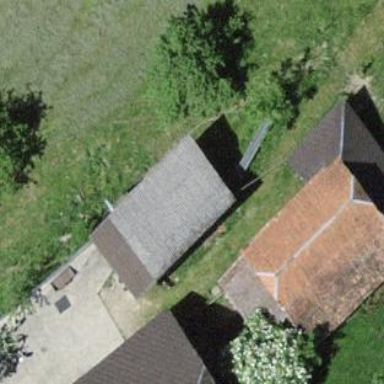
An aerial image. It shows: Shed.